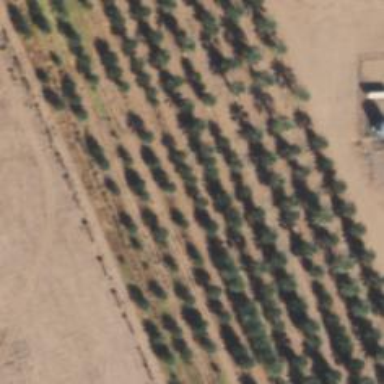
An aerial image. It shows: Orchard filled with date palms.